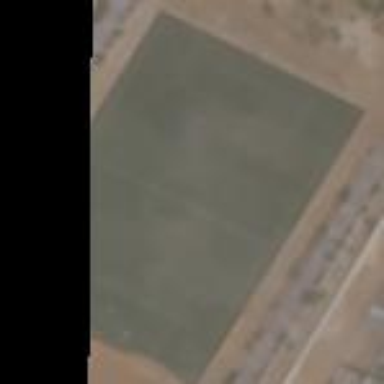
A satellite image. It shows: Soccer pitch for leisure land activities.